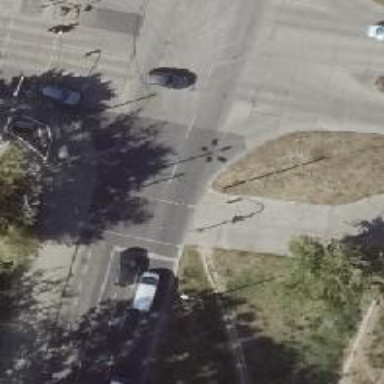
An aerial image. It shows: Road crossing with traffic signals.